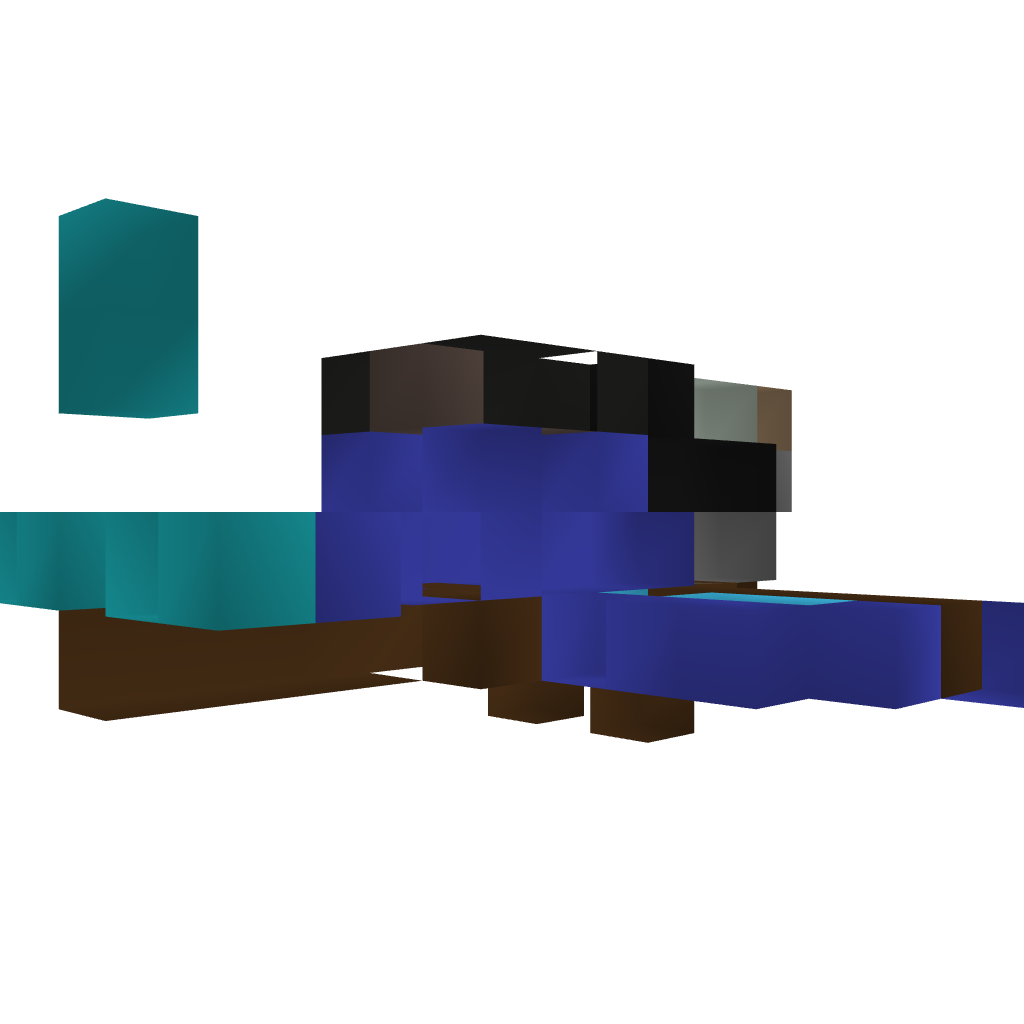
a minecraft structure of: Fighter Bf 109 G6